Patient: sex F, age 70
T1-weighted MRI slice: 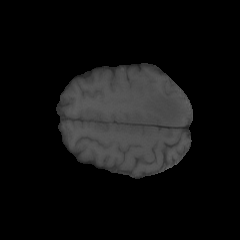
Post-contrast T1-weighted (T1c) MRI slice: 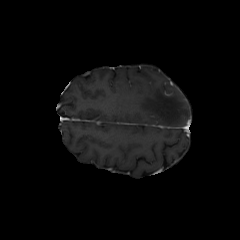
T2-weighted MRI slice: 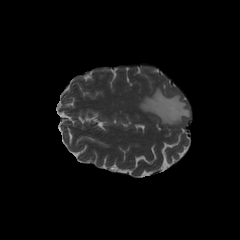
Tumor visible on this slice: yes
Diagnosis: Glioblastoma, IDH-wildtype
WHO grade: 4